Question: I am trying to populate my windows form with new controls and data based on what is read from my database. The left side of the form is a static panel which will not need re sizing but I need to create multiple labels on the right side which requires more space. I added the vscroll control but am having trouble increasing the size of the right side of the form.
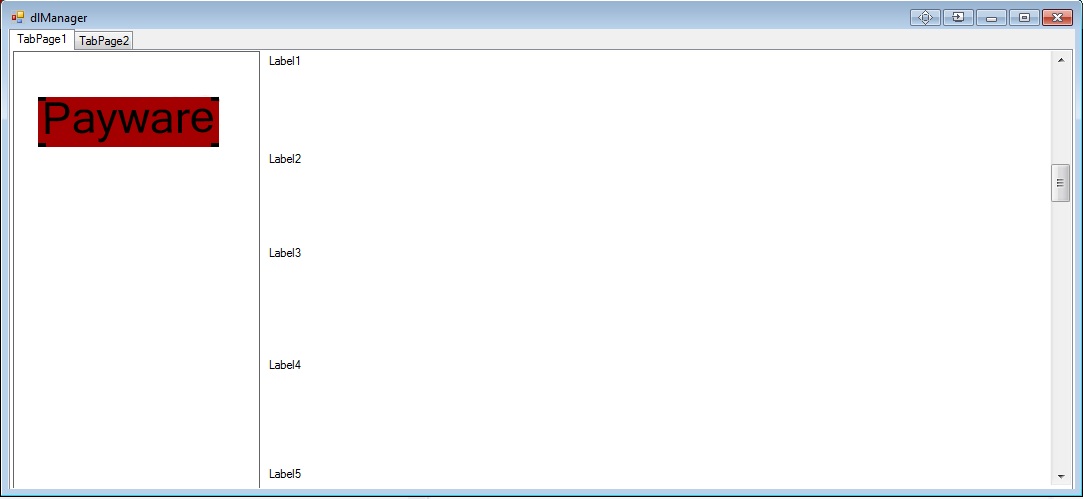
Answer: To use a scroll-bar will require a semi-low-level implementation where you need to always update the view by repositioning the elements, calculating your scroll-bar in relation to total view, what elements would be visible and so forth.
A better solution in this case will probably be to add a 'Panel' control on the right which is docked (f.ex. Fill) and then set the 'AutoScroll' property to 'True'.
This way you leave all the "low level" stuff to the 'Panel' control and you can add and position the elements you need to the Panel's 'Controls' collection instead.